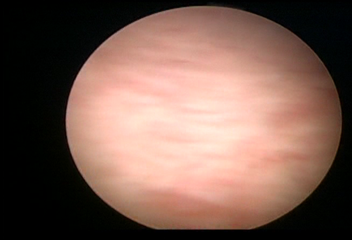
Modality: WLC
Class: Normal mucosa
Bladder cancer association: No